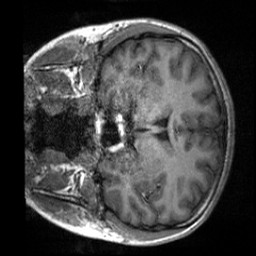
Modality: T1w
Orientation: coronal
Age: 21
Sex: female
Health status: healthy
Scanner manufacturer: siemens
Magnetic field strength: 3 T
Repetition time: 2 s
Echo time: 0.00232 s